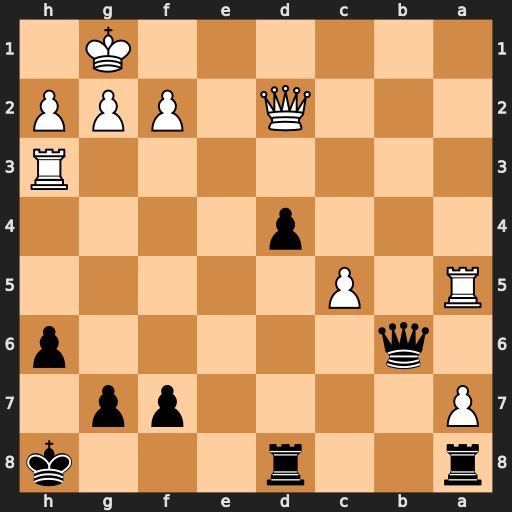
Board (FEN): r2r3k/P4pp1/1q5p/R1P5/3p4/7R/3Q1PPP/6K1
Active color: b
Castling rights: -
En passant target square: -
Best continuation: Qb1+ Qc1 Qxc1#